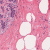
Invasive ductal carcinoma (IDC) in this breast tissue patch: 0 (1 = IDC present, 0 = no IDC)